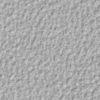
Label: not_dusty